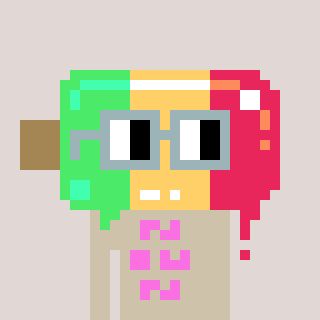
a pixel art character with square dark gray glasses, a icepop-shaped head and a bege-colored body on a warm background